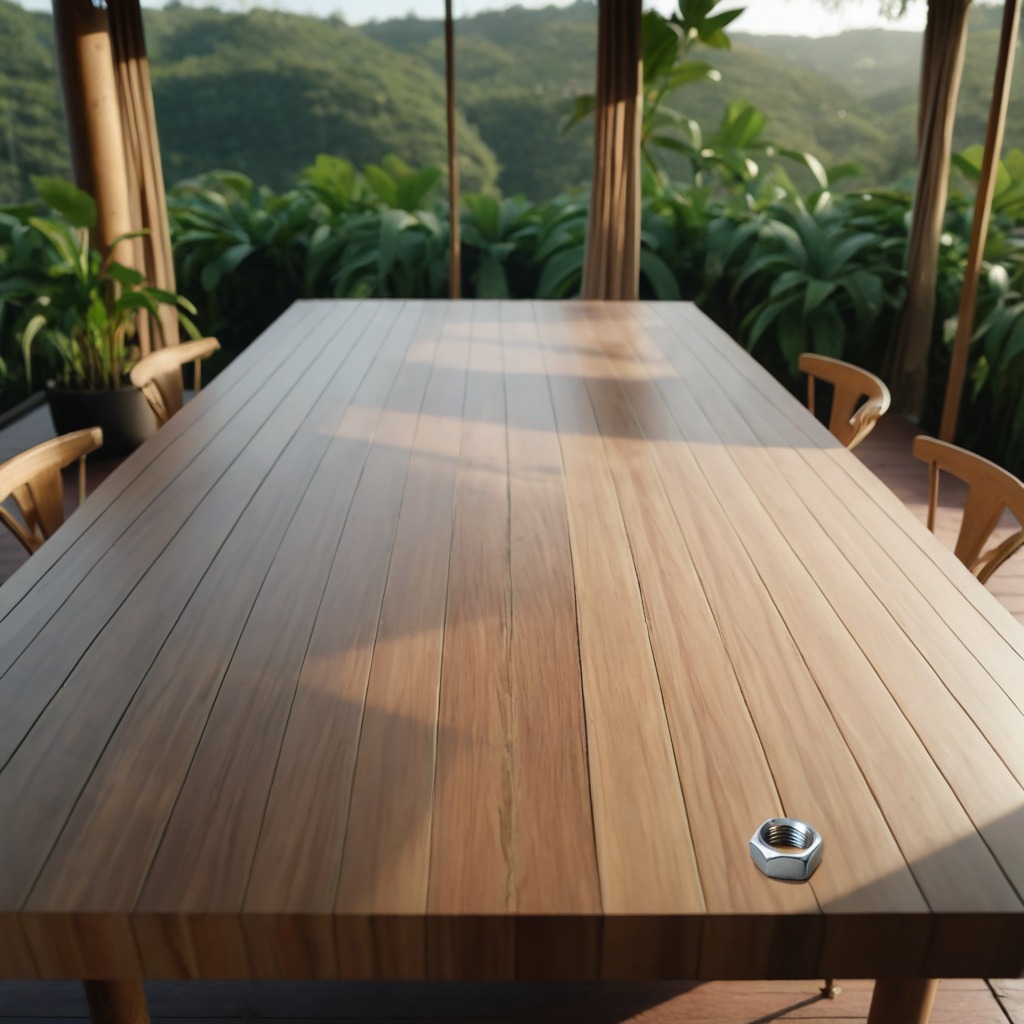
A metal nut is lying on the wooden table.